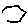
Label: hexagon